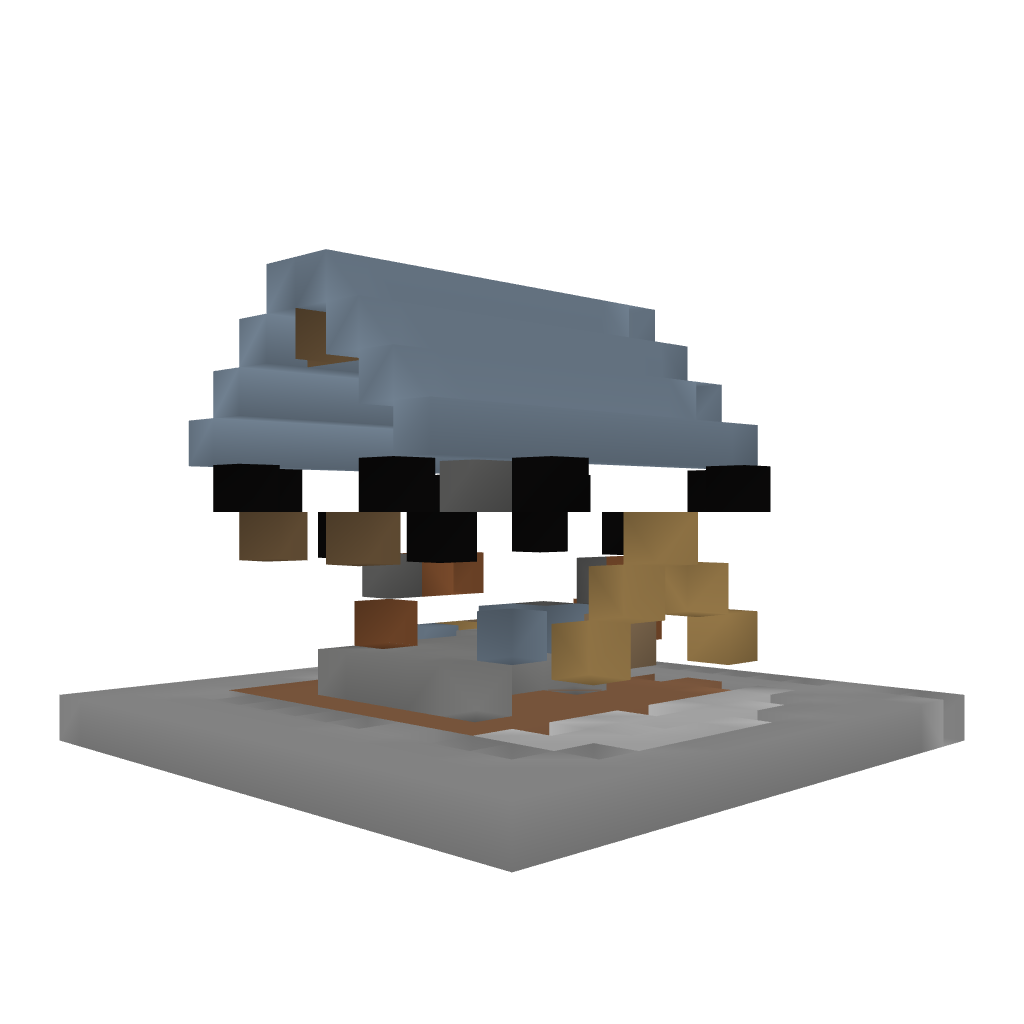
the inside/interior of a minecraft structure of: Watermill